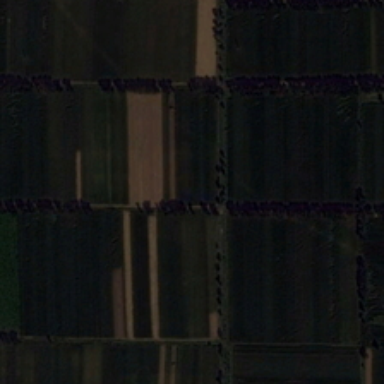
Several pieces of farmlands are together .